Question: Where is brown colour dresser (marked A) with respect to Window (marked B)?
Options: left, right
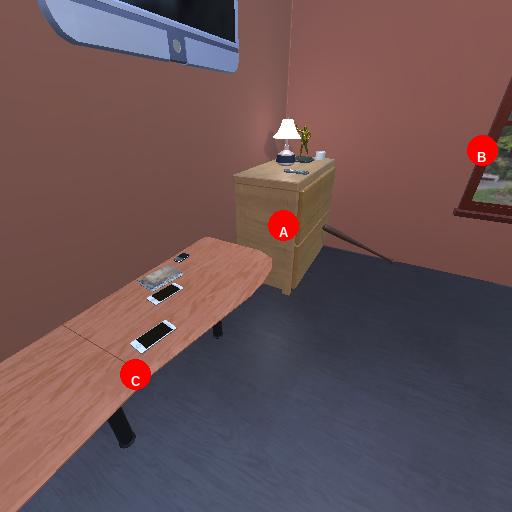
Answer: left